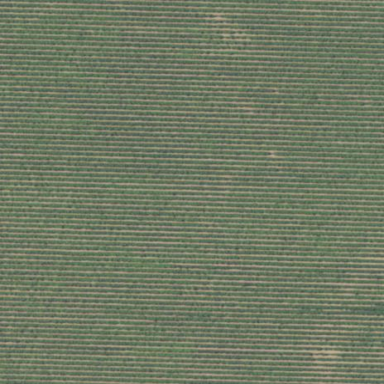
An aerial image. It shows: Vineyard.